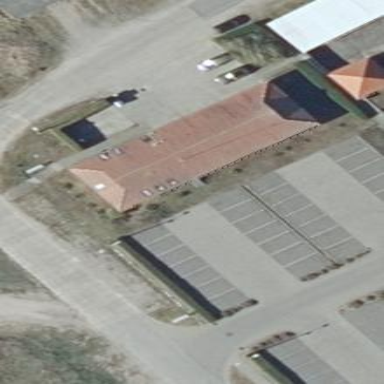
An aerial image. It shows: Ambulance station building.